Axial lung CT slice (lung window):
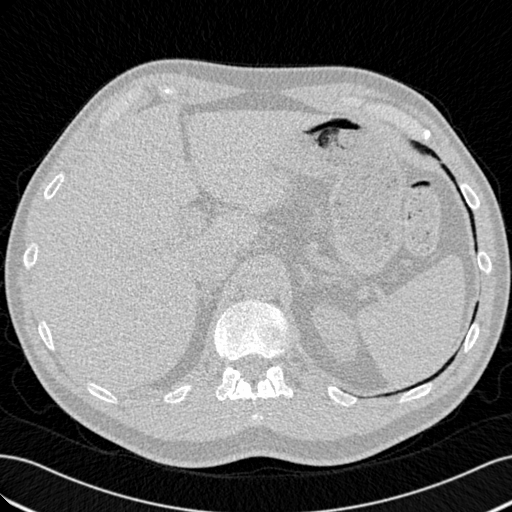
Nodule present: no